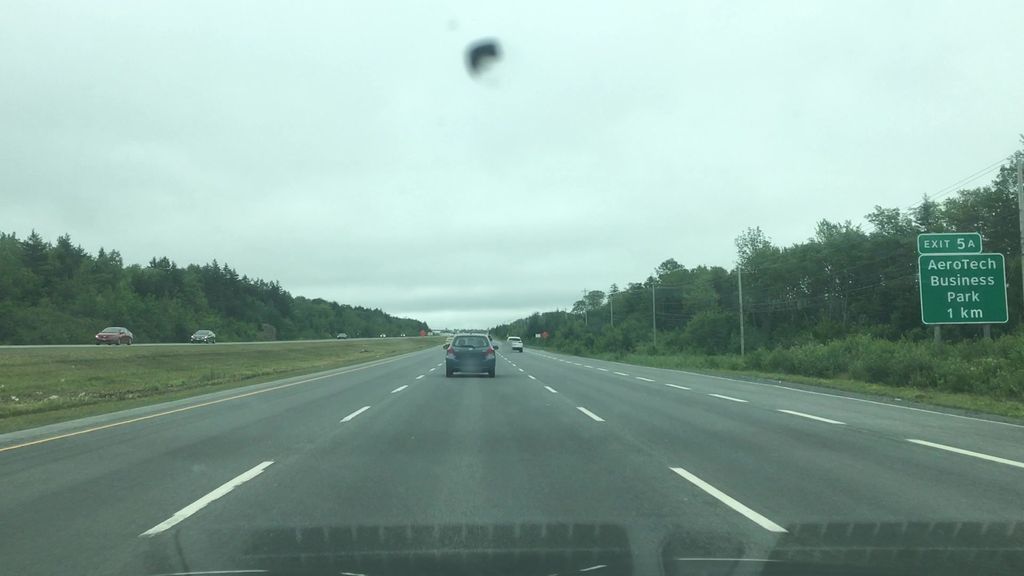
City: halifax